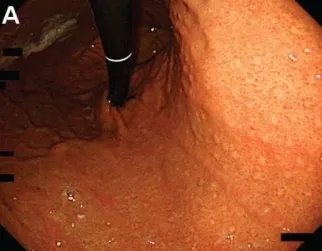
Esophagogastroduodenoscopy images of Case 2.
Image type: endoscopy (gi_endoscopy)